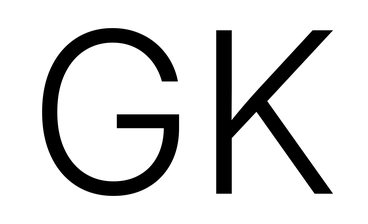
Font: Inter_Light